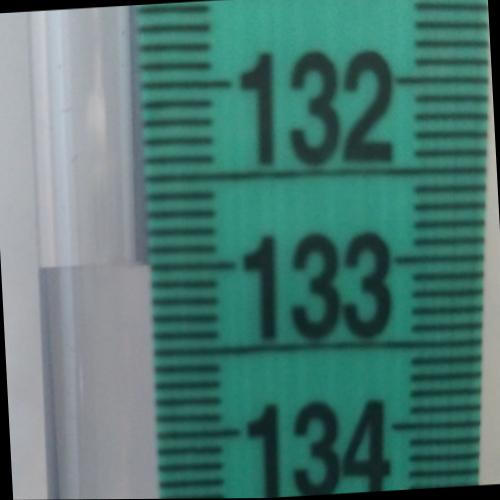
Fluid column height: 133.0 cm